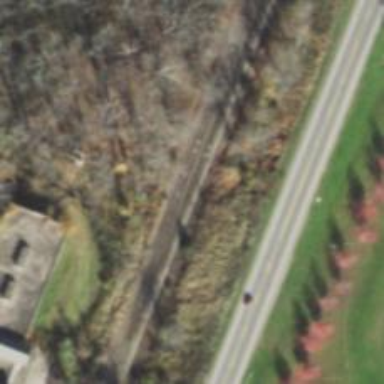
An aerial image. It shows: Railway track.